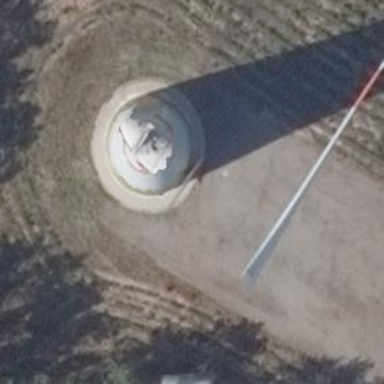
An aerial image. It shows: Wind generator is in the picture.